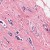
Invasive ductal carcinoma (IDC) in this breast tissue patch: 1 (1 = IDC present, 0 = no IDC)